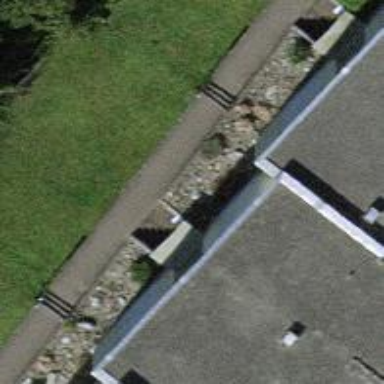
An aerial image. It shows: Road with steps.